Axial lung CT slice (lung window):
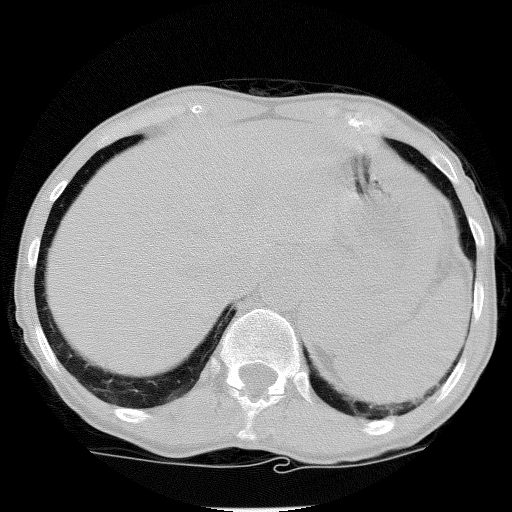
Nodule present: no